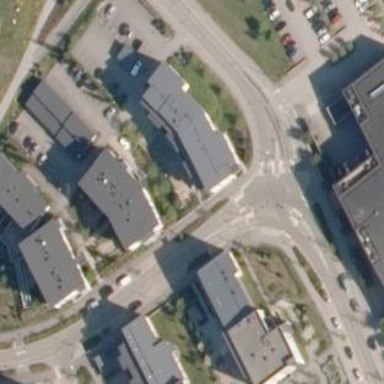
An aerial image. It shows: Residential apartments building.